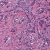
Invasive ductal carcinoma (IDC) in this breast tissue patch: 1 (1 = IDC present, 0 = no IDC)